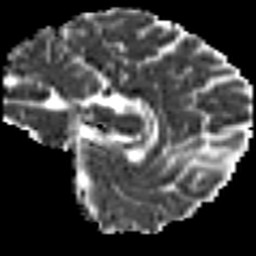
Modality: MD
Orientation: sagittal
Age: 31
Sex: female
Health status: ill
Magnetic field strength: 3 T
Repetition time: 8.4 s
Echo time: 0.0926 s